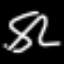
Label: squiggle